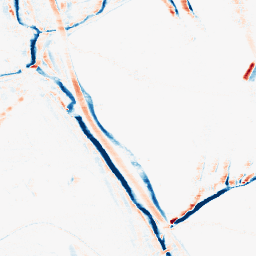
Category: morphological
Decomposition family: morphological_rect
Decomposition parameters: operation: average
width: 10
height: 3
Upsampling method: sinc_hamming
Upsampling parameters: scale: 8
kernel_size: 16
Upsampling scale: 8